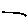
Label: line